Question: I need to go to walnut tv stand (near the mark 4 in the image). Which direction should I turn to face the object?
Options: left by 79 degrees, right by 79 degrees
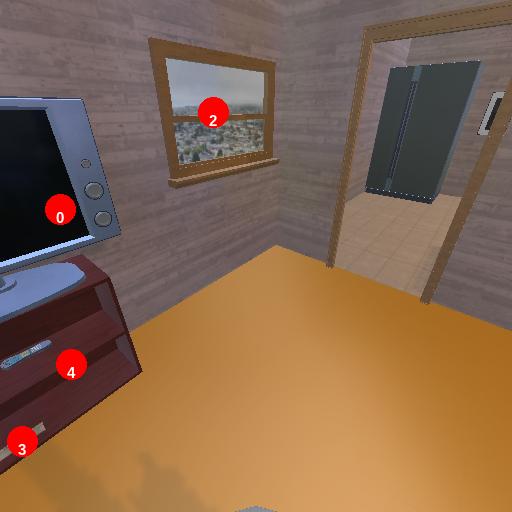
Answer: left by 79 degrees